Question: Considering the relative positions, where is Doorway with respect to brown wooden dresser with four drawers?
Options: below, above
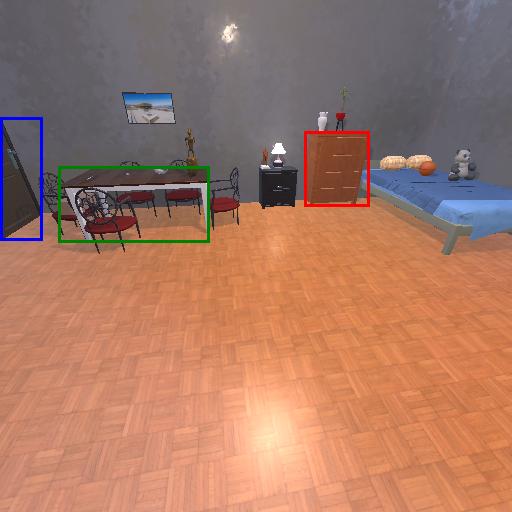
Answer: below